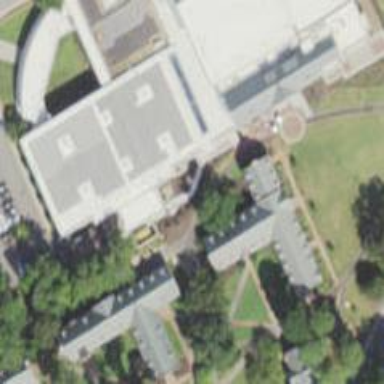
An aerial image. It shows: University building.